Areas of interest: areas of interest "Exhibition and Convention Center"
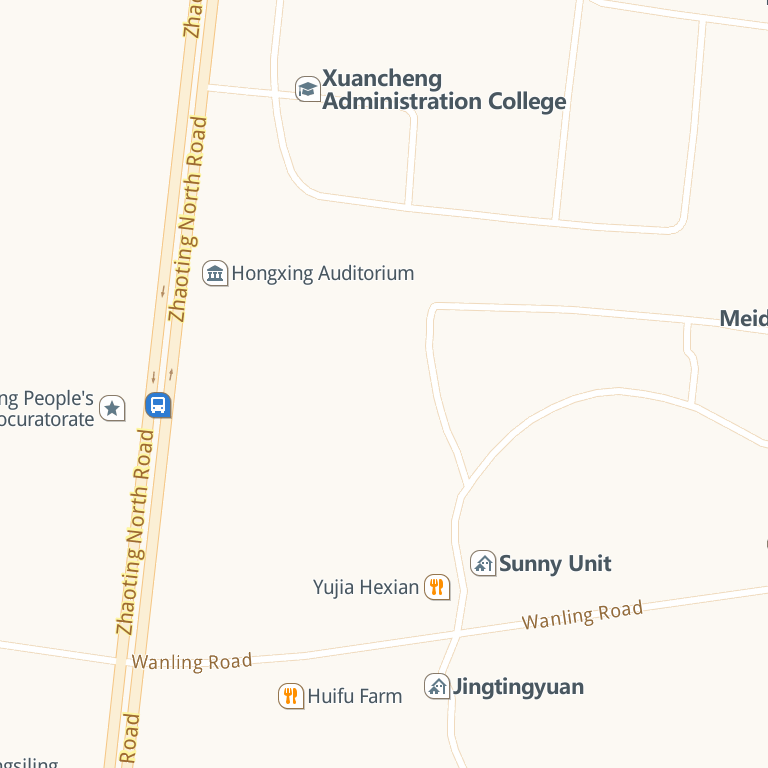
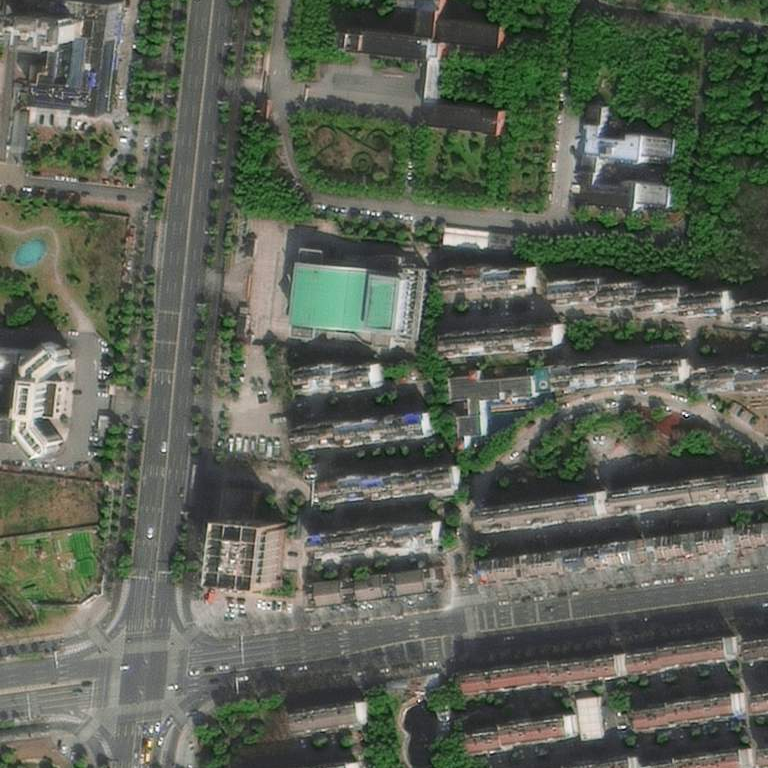